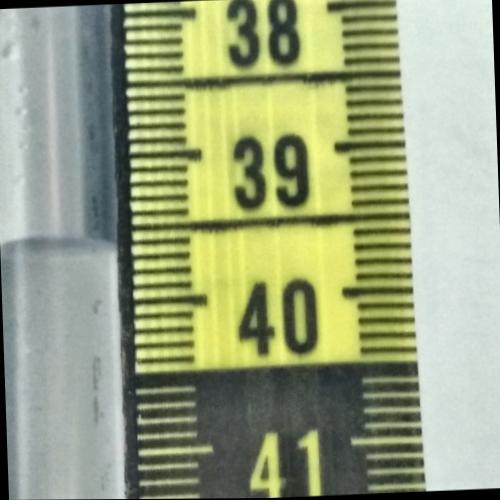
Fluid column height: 39.6 cm